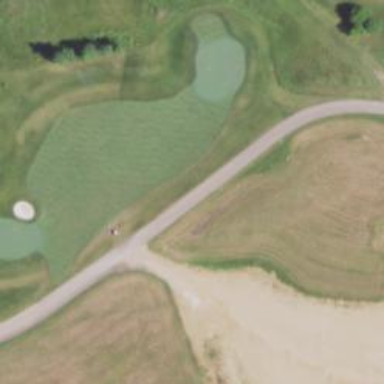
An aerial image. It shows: Golf fairway surrounded by grass.